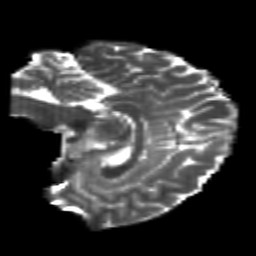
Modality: T2w
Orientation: sagittal
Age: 23
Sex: male
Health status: healthy
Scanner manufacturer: philips
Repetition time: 7.386 s
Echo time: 0.08599 s